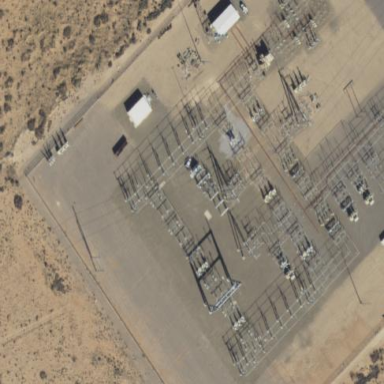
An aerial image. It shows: Power substation with transmission level designation. It is enclosed by fence.